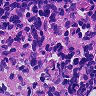
Metastatic tissue present: no